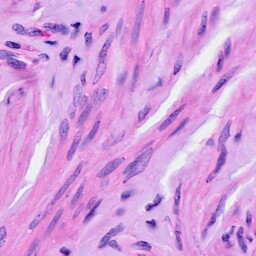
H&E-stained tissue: Ovarian